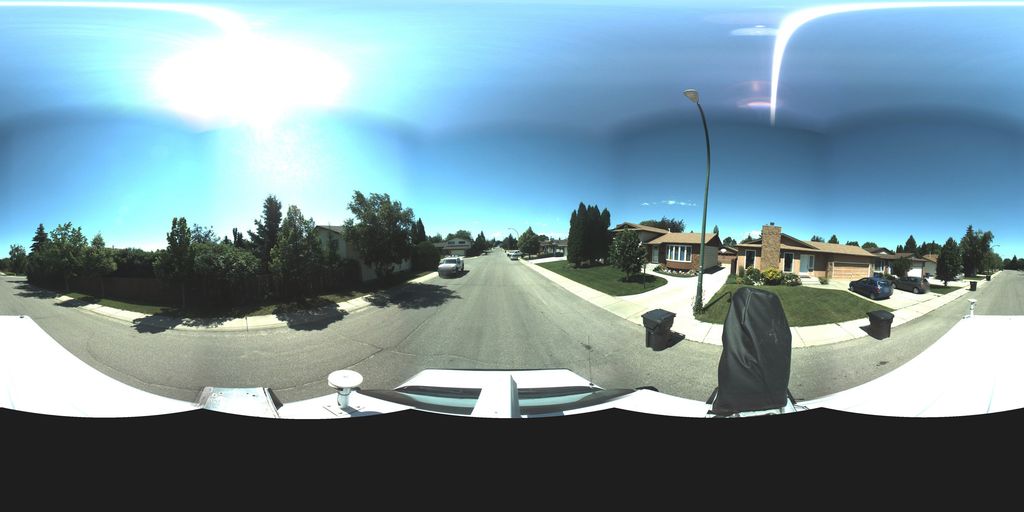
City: saskatoon